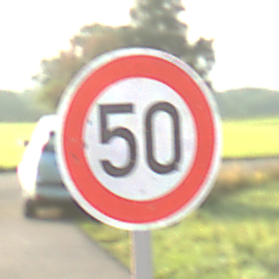
Verkehrszeichen: Geschwindigkeit50
Umgebung: Outdoor, Nature
Tageszeit: MorningAfternoon
Wetter: Clear
Licht: Natural
Jahreszeit: NotSpecified
Kontrast: HighContrast